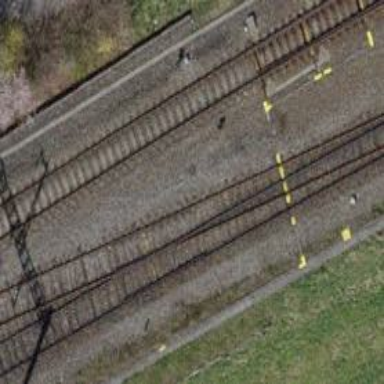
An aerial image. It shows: Railway track with contact line for electrification.